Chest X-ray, PA view. Patient: 44 years old, sex M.
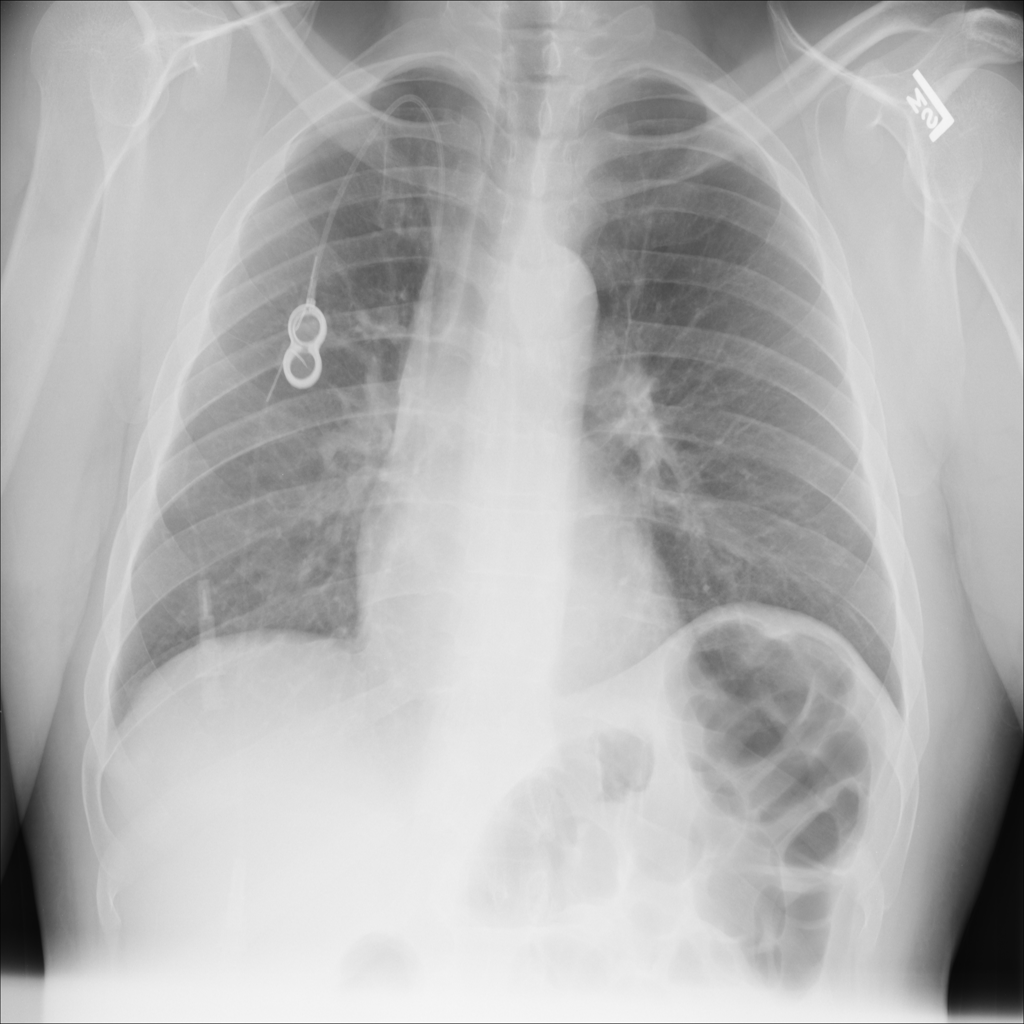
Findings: No Finding